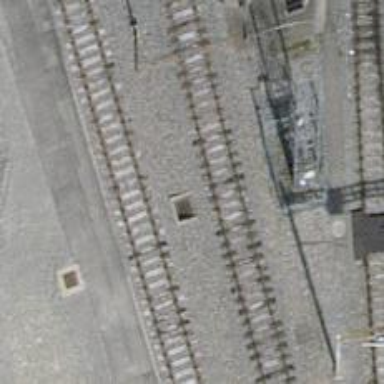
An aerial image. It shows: Yard with single rail track. The railway track is electrified with contact line for service purposes.